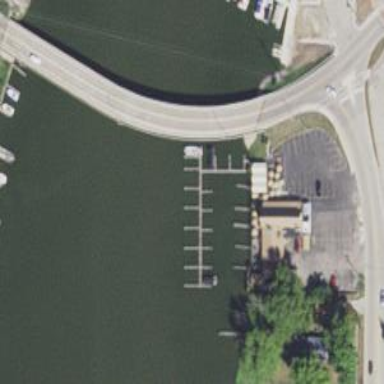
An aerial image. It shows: Man-made pier.